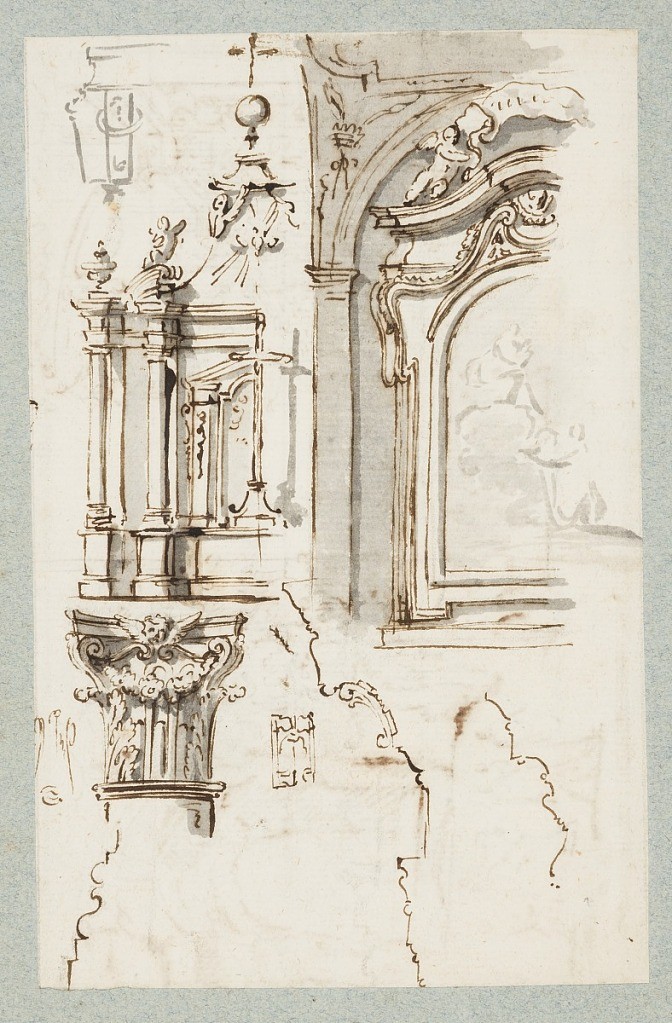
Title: Sketches of an Altar, a Chapel Section, a Capital and Profiles of Cornices
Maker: Gilles-Marie Oppenord, French, 1672–1742
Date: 1692–99
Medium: Pen and brown ink with gray wash; verso: pen and brown ink
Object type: Album page
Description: Recto: Vertical rectangle. Top left, corner of a sarcophagus; below, an altar conceived as an a piece of Baroque architecture. At right, the partial elevation of a small chapel with sculptured frame surrounding an altar painting. Below a composite capital and two profiles of cornices and one of a base, developed into Suite VIII, plate 5 and Suite IX, plate 3.

Verso: Horizontal rectangle. Stage designs: a vaulted gallery and a grotto. Figures shown in both sets. A vertical line divides the two scenes.

One sheet of paper drawn on recto and verso, mounted onto an album page with window cutout to see verso.